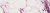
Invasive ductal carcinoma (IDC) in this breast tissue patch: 0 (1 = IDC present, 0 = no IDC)